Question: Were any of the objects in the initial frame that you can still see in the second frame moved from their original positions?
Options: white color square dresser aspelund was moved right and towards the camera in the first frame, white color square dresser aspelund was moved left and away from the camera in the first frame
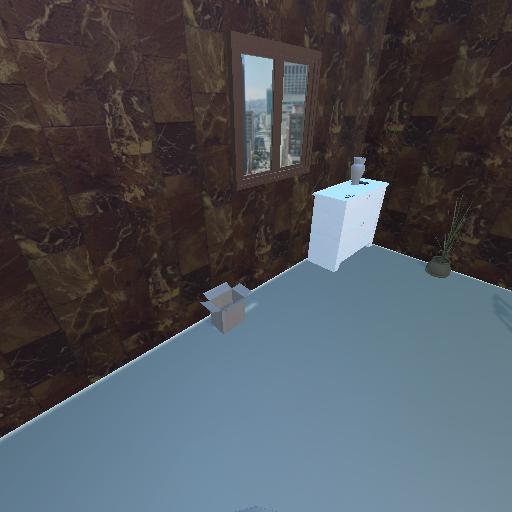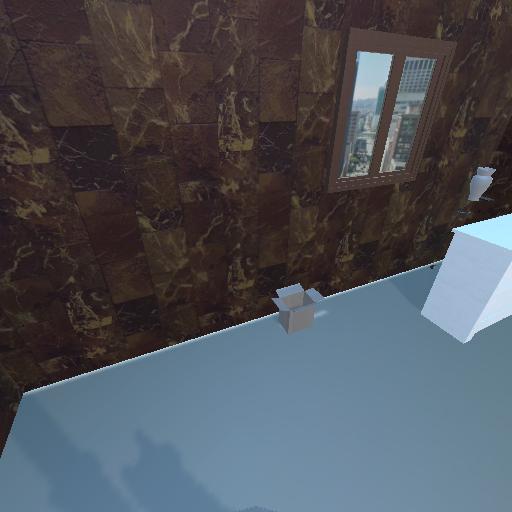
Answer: white color square dresser aspelund was moved right and towards the camera in the first frame